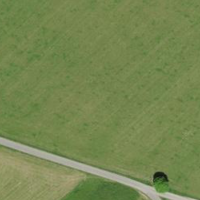
EUNIS habitat code: 52
Species observed at this site:
Melittis melissophyllum